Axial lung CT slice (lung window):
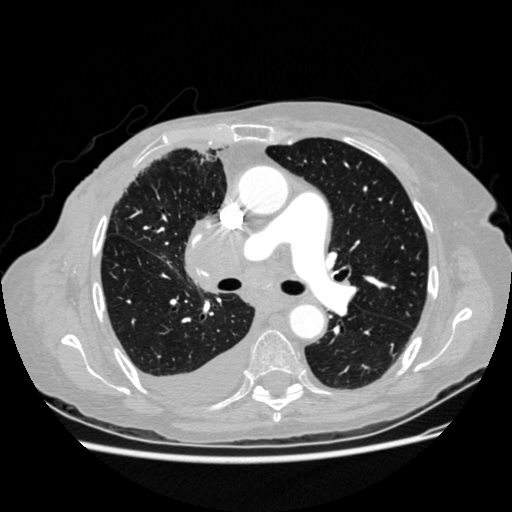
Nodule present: no